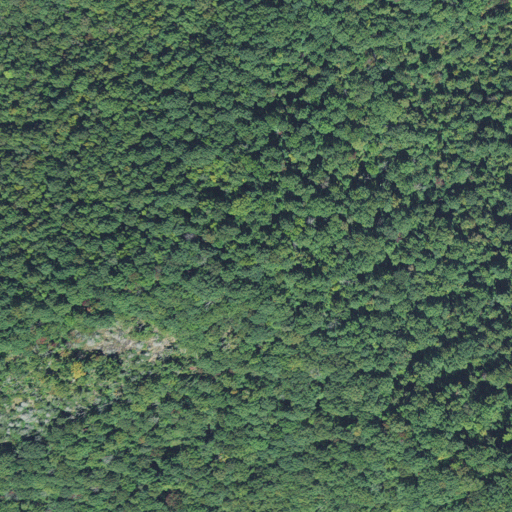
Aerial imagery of mountain in North Carolina named Hooper Knob containing only deciduous forest